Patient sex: F
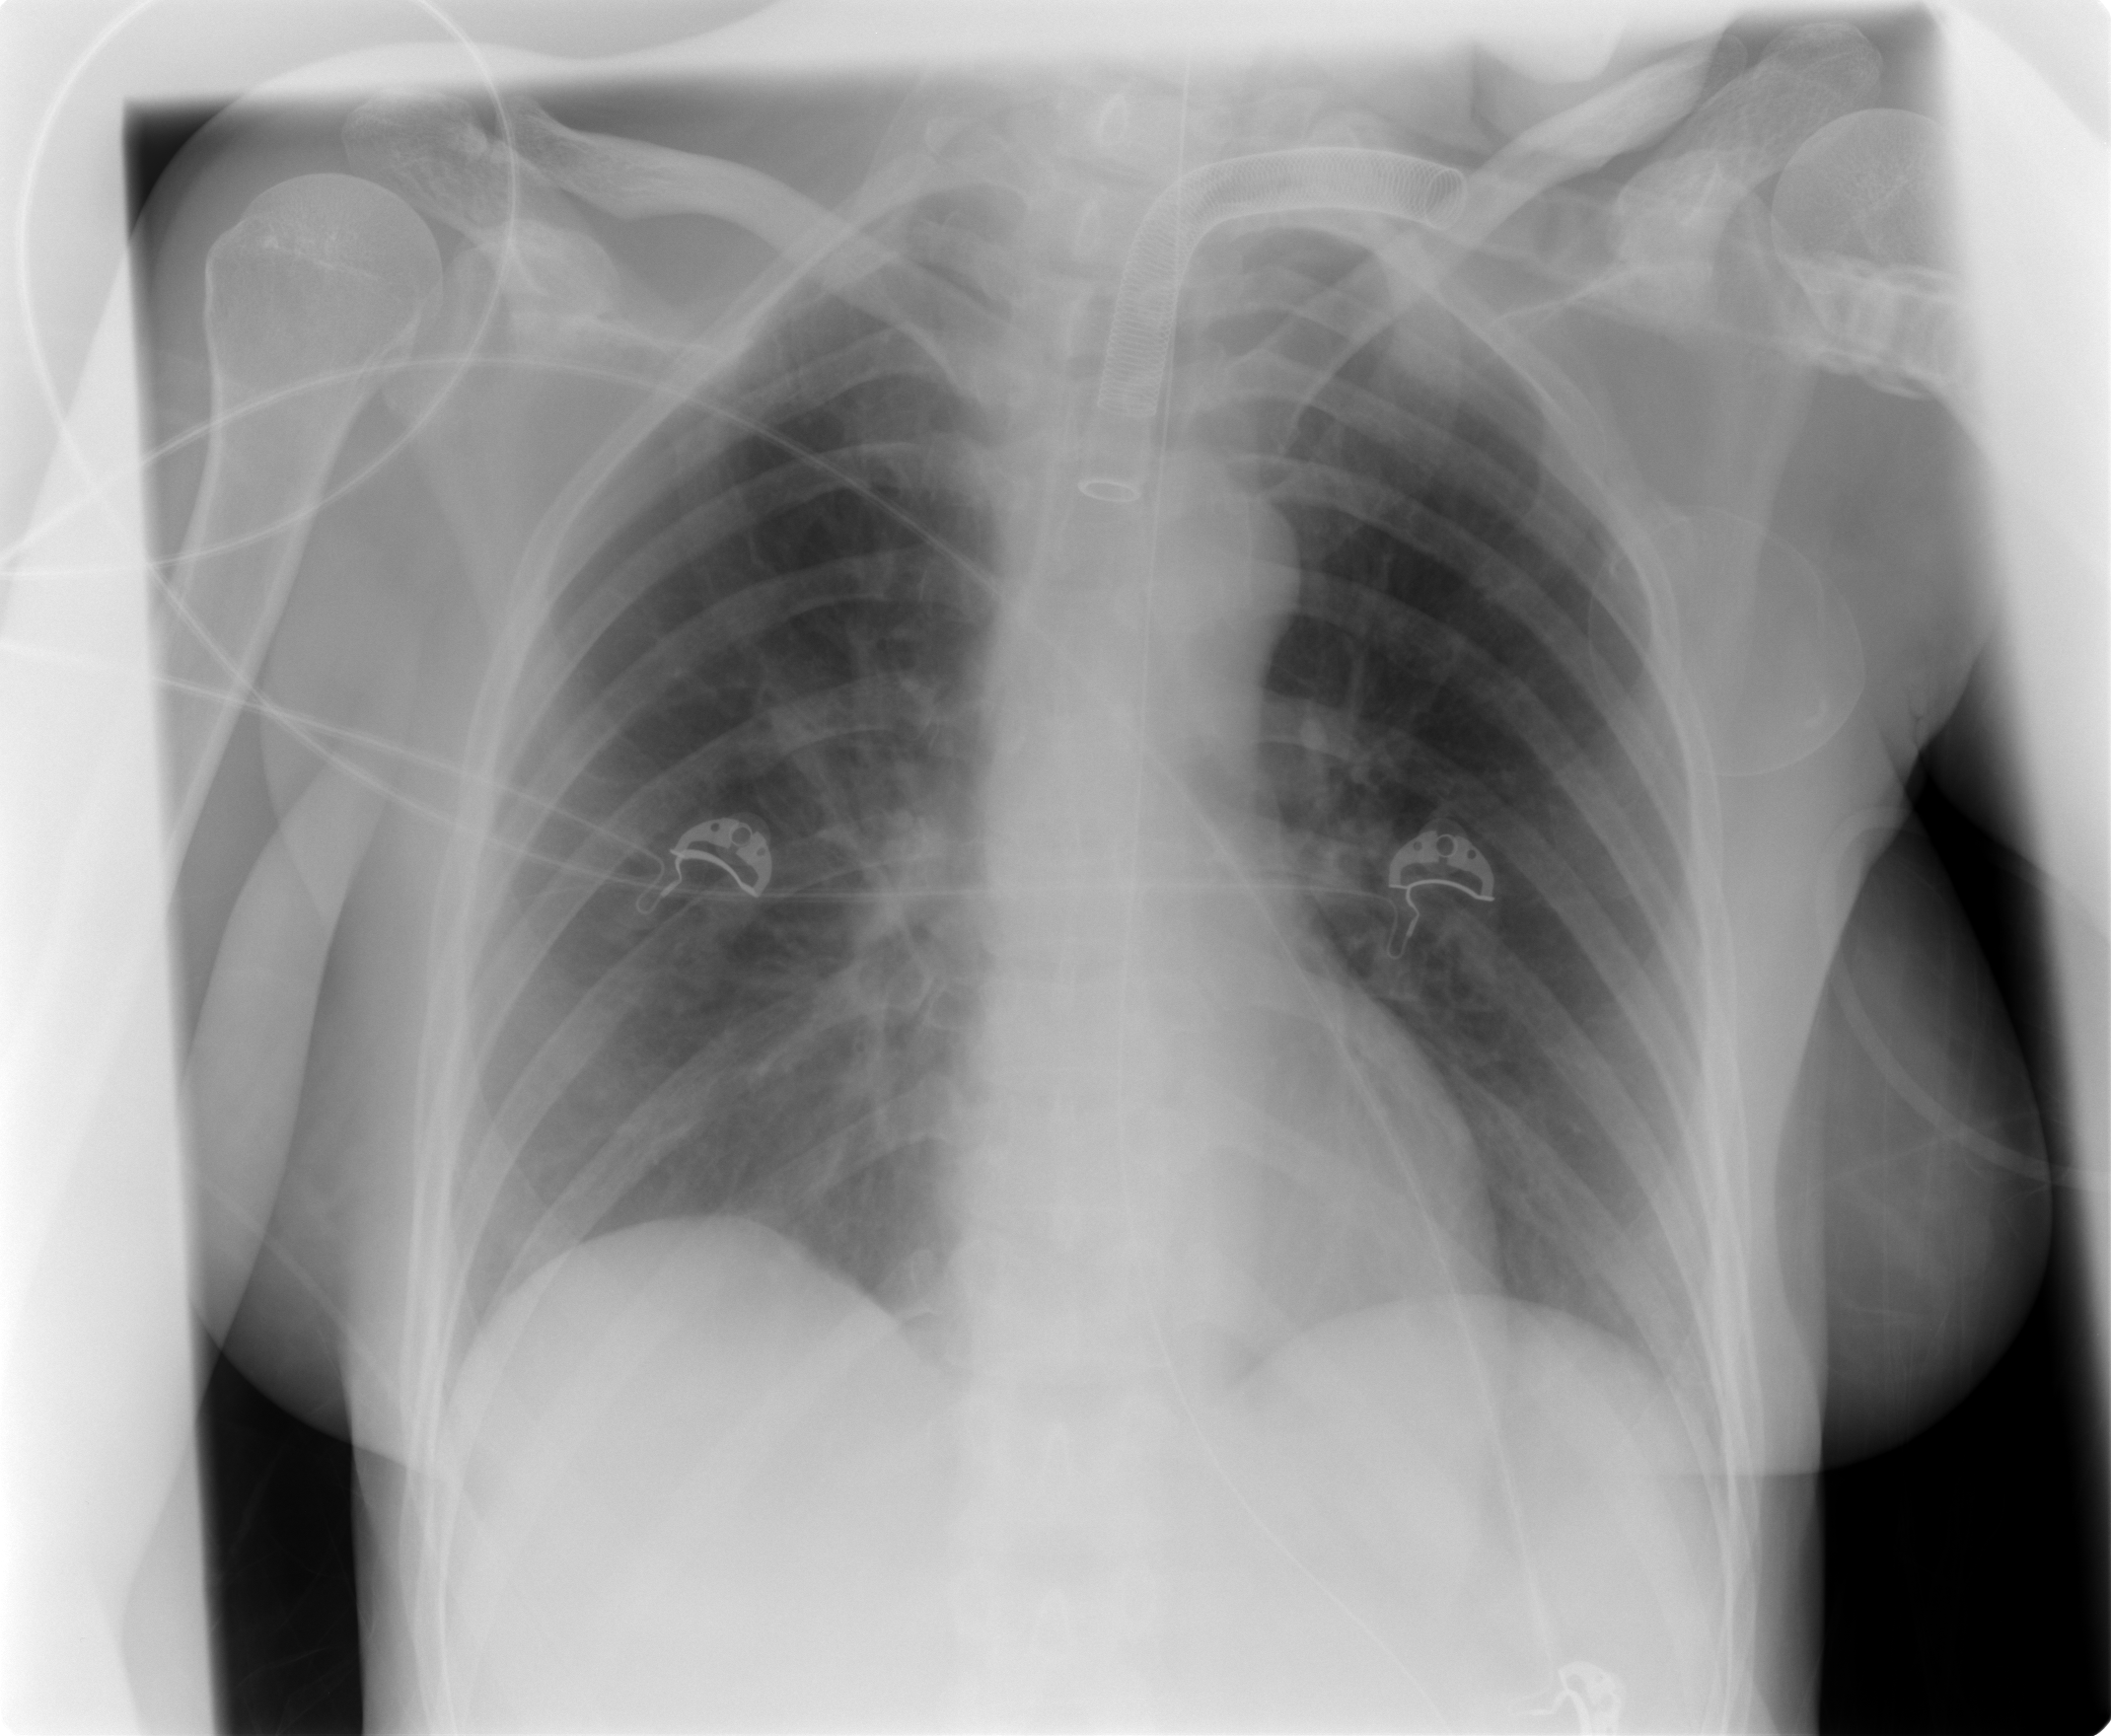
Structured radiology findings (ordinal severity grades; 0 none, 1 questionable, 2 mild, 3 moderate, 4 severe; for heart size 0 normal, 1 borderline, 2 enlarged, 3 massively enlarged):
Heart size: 0
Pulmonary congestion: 0
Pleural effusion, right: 2
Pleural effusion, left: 0
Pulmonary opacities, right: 0
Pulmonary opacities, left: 0
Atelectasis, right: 2
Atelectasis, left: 0